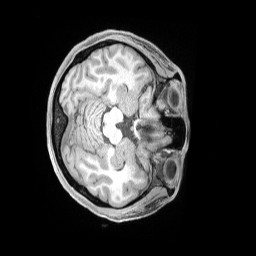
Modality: T1w
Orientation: axial
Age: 36
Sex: female
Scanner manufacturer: siemens
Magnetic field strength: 3 T
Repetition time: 2 s
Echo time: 0.00211 s